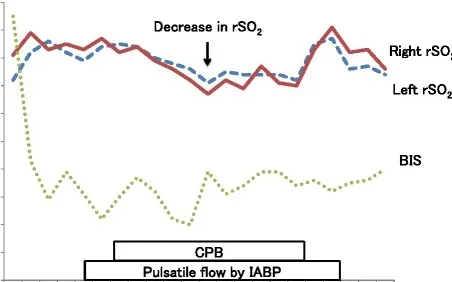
Intraoperative regional cerebral oxygen saturation measured by INVOS. and bispectral index. rSO2, regional cerebral oxygen saturation; BIS, bispectral index; CPB, cardiopulmonary bypass; IABP, intra-aortic balloon pumping.
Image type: pathology (fish)